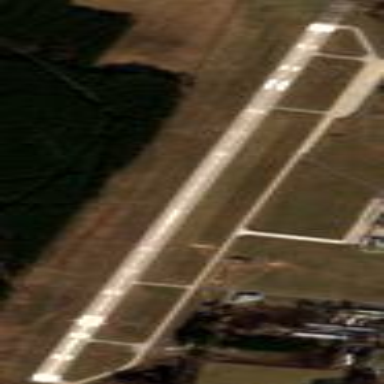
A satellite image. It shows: Runway at airport.